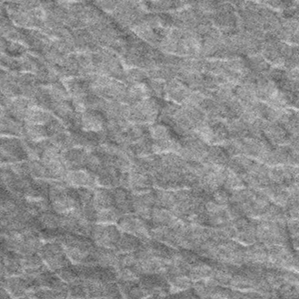
Label: frost